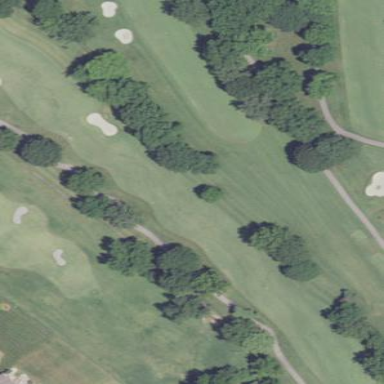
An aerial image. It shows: Grassy fairway on golf course.